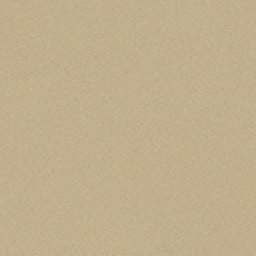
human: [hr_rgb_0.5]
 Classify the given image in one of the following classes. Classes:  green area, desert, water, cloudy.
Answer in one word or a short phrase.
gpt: desert